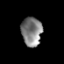
Tissue: prostate
Cell type: Epithelial cells
Senescence score: 0.3077
Nuclear area (px): 583
Mean DAPI intensity: 128.592